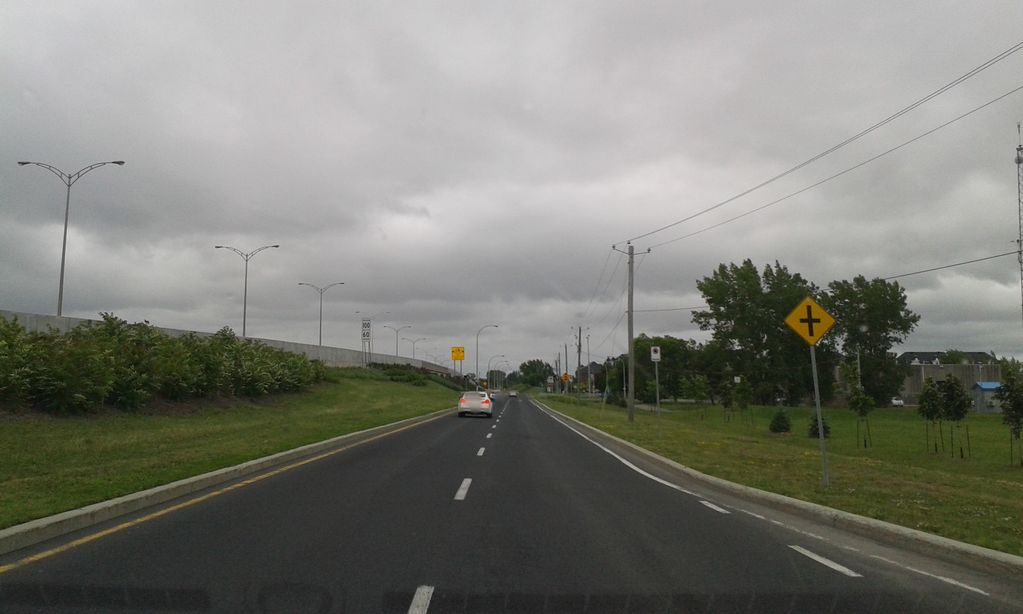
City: montreal